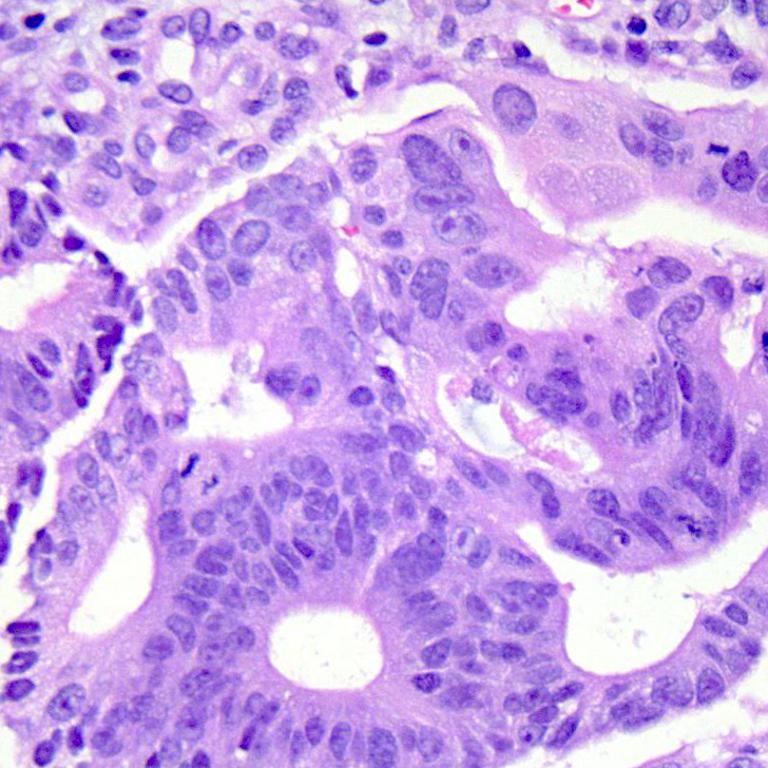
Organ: colon
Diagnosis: adenocarcinomas